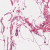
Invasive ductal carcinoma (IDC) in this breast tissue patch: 0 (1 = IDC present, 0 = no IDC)